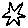
Label: star